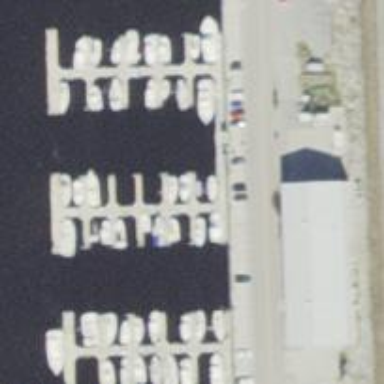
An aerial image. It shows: Marina on leisure land.